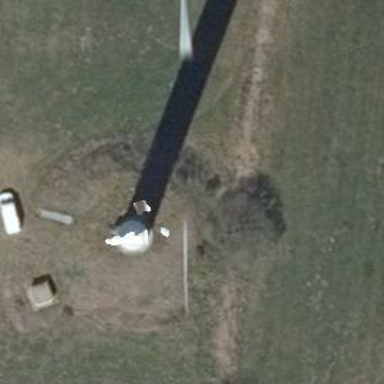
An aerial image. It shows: Wind generator powered by horizontal axis wind turbine.